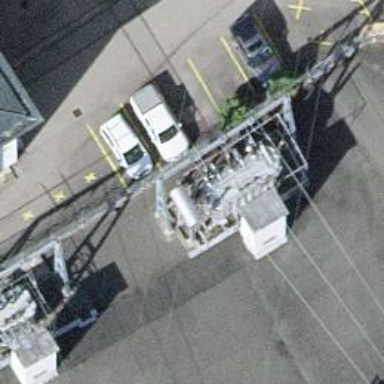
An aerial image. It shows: Power line in the image.